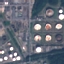
Land use / land cover class: Industrial